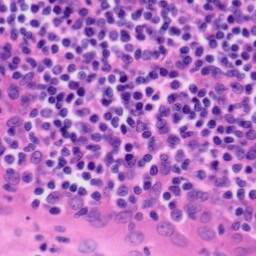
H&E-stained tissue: Tonsil